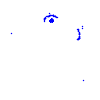
Particle: pion